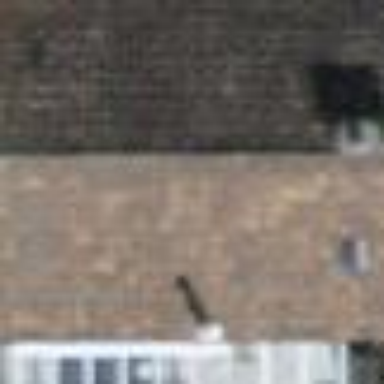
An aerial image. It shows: Building with tiled roof.